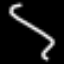
Label: squiggle